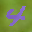
Label: 4